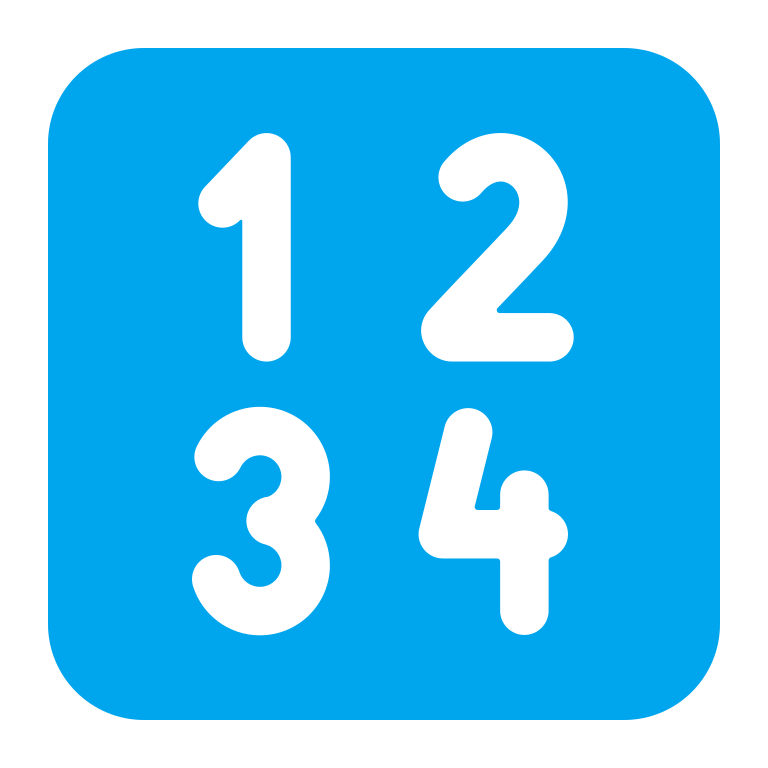
input numbers flat